Question: Convert json string:
'''
[
{"Name":"Krishna","CDate":"\/Date(1515733200000)\/","Type":1},
{"Name":"Nik","CDate":"\/Date(1525492800000)\/","Type":1},
{"Name":"fdf","CDate":"\/Date(1514782800000)\/","Type":1},
{"Name":"cdcf","CDate":"\/Date(1517720400000)\/","Type":1}
]
'''
to:

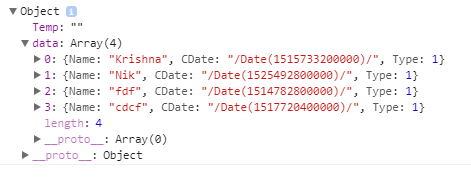
Answer: Example JSON String
'''
string data = "{ "A" : "1", "B" : "2", "C" : "3" }";
'''
Deserializing it into an object that will contain each of the keys and their values
'''
object yourObject = new JavaScriptSerializer().DeserializeObject(data);
'''